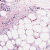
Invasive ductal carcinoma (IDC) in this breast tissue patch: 1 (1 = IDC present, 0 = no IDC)